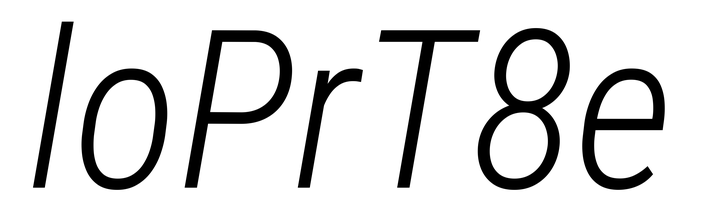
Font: Roboto-Italic_Condensed_Light_Italic